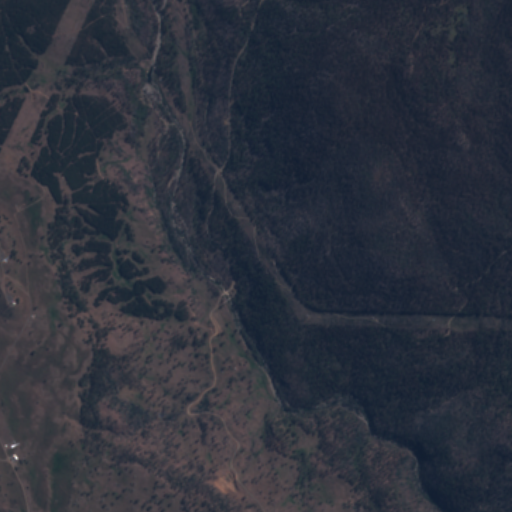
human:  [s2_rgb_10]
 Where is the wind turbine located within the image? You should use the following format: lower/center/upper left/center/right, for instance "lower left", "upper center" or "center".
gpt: The wind turbine is located in the center left of the image.
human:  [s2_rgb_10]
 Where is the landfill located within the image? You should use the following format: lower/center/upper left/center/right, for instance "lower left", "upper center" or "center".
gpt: There is no landfill in the image.